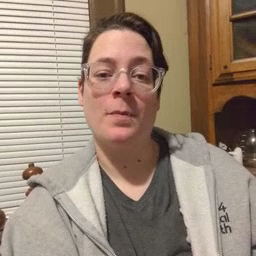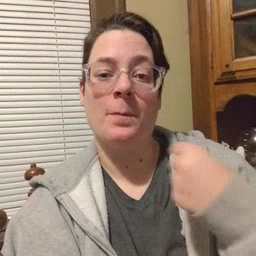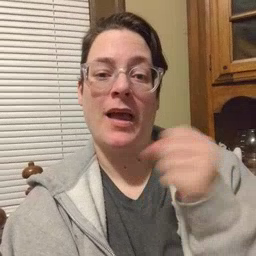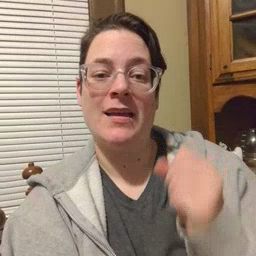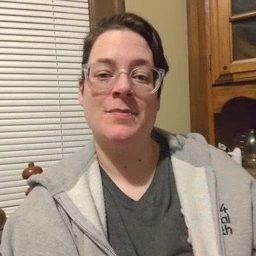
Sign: make